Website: walmart
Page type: billing-address
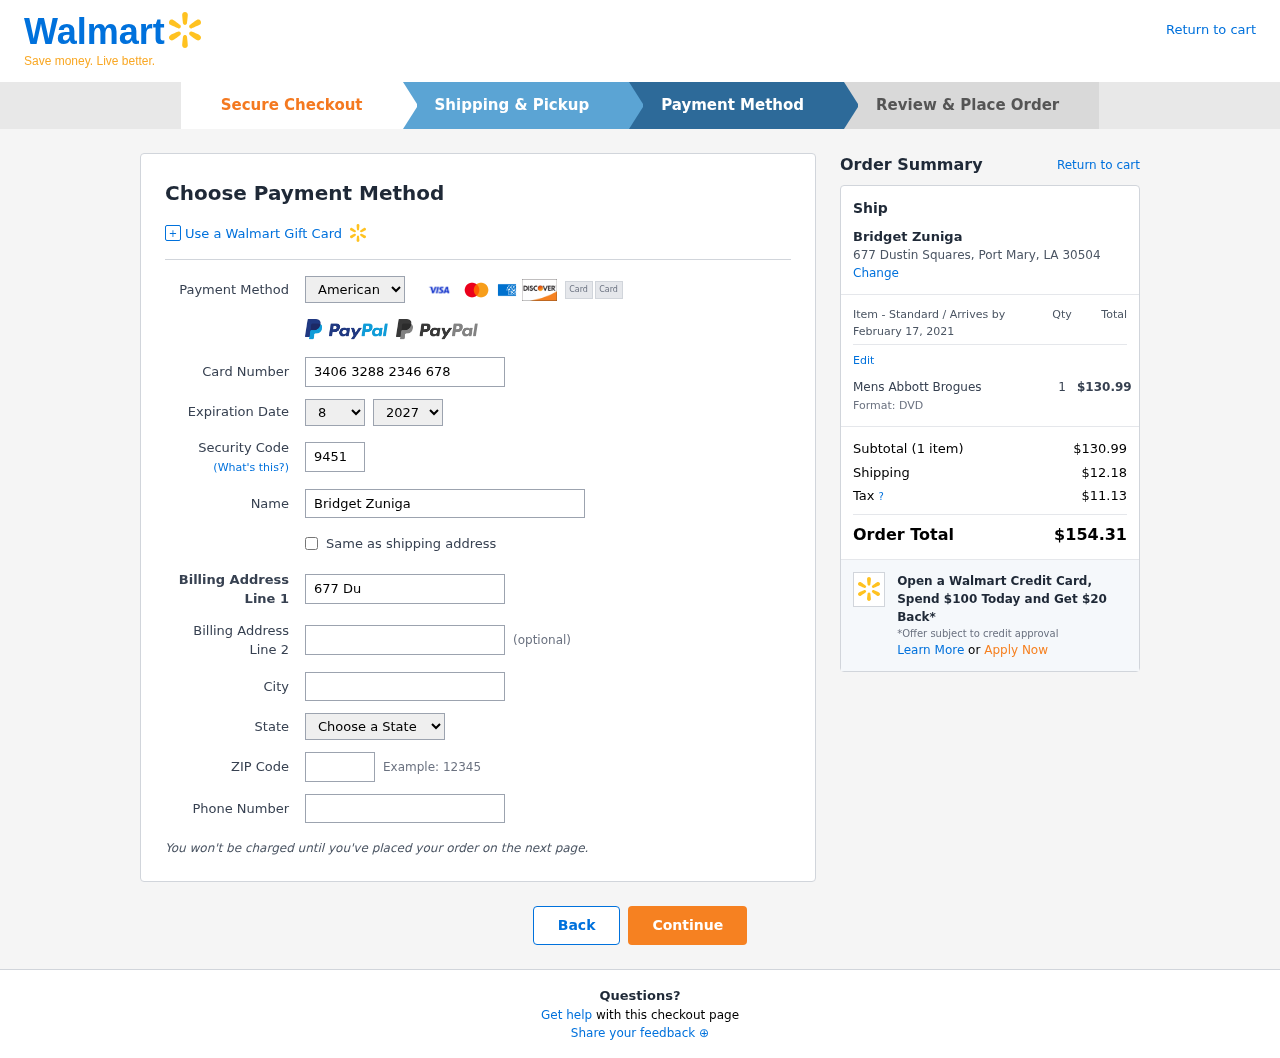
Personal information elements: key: PII_CARD_CVV
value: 9451
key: PII_CARD_EXPIRY_MONTH
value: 08
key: PII_CARD_EXPIRY_YEAR
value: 27
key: PII_CARD_NUMBER
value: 3406 3288 2346 678
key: PII_CARD_TYPE
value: American Express
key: PII_CITY
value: Port Mary
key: PII_CITY_STATE_ZIP
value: Port Mary, LA 30504
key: PII_FULLNAME
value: Bridget Zuniga
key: PII_PHONE
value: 8193763019
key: PII_POSTCODE
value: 30504
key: PII_STATE
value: Louisiana
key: PII_STREET
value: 677 Dustin Squares
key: PII_FULLNAME2
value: Bridget Zuniga
Product elements: key: PRODUCT1_NAME
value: Mens Abbott Brogues
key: PRODUCT1_PRICE
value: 130.99
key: PRODUCT1_QUANTITY
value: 1
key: PRODUCT1_DESC
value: Format: DVD
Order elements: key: ORDER_DELIVERY_DATE
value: February 17, 2021
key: ORDER_NUM_ITEMS
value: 1
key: ORDER_SUBTOTAL
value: $130.99
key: ORDER_SHIPPING_COST
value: $12.18
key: ORDER_TAX
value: $11.13
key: ORDER_TOTAL
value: $154.31